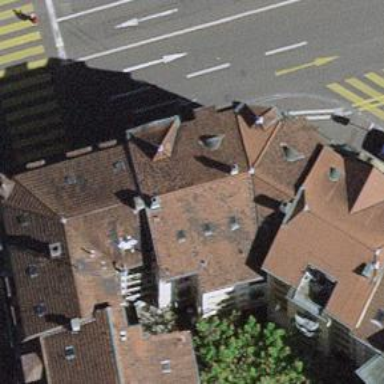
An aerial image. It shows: Restaurant.